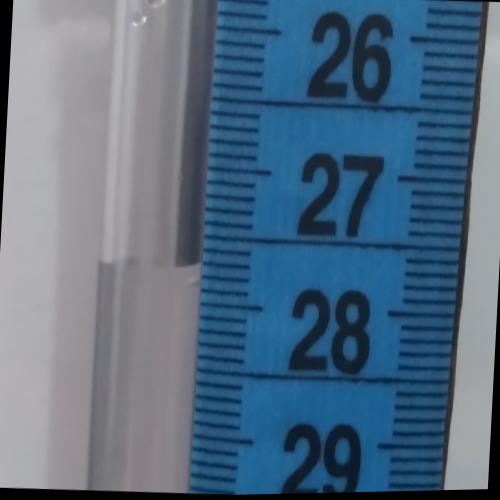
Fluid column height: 27.7 cm